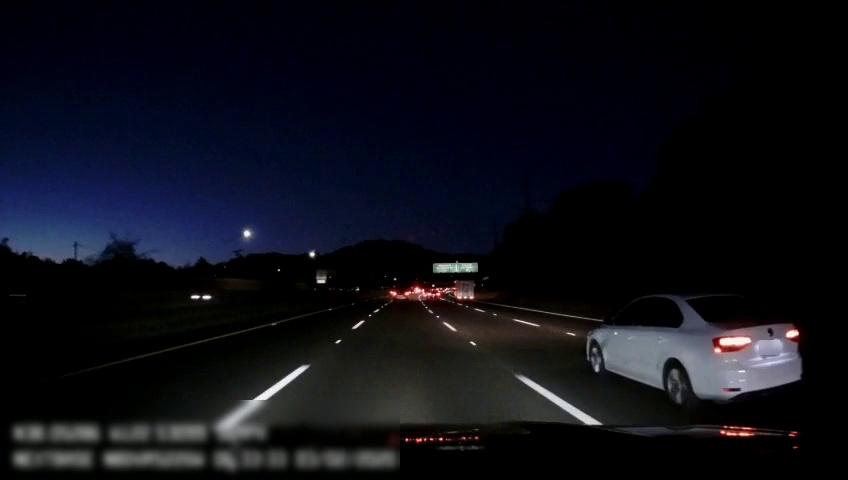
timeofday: Night
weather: Other
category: Drivable Space
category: Vehicles | Car
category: Vehicles | Other LV
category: Vehicles | Car
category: Vehicles | SUV
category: Vehicles | Car
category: Lanes | Alternate Lane
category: Lanes | Current Lane
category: Lanes | Current Lane
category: Lanes | Alternate Lane
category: Lanes | Alternate Lane
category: Traffic | Signs
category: Traffic | Signs